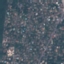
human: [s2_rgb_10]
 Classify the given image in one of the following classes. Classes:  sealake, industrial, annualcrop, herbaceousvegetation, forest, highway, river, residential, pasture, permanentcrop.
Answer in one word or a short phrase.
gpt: Residential